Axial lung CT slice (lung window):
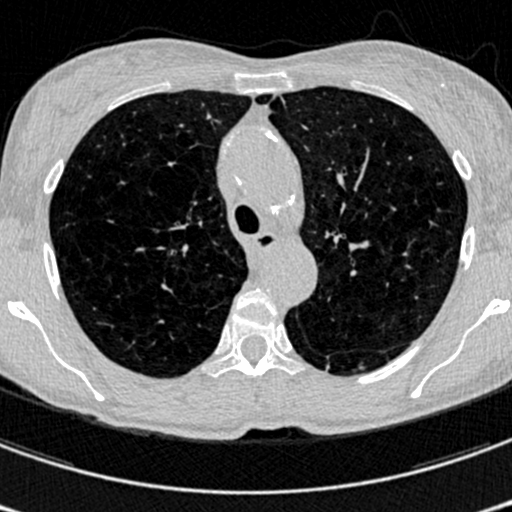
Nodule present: no